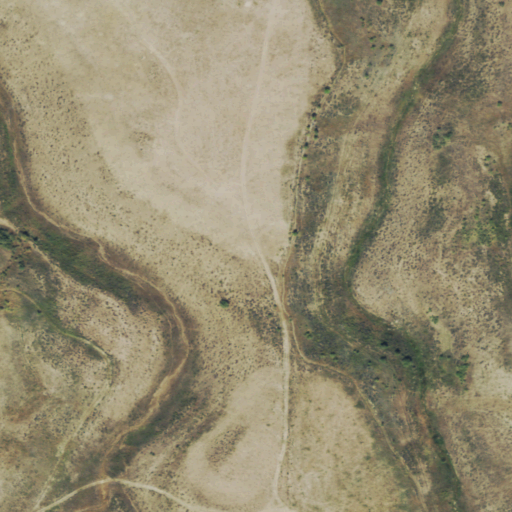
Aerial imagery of mountain in Colorado named Scenic Mesa containing shrub, evergreen forest, deciduous forest, cultivated crops, and grassland